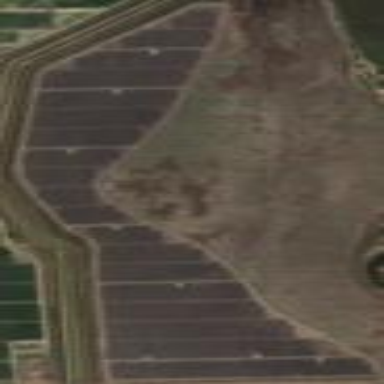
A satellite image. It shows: Solar photovoltaic power plant enclosed by fence. It generates electricity.